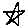
Label: star